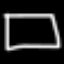
Label: square